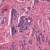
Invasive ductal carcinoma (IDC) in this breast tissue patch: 1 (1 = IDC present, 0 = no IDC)